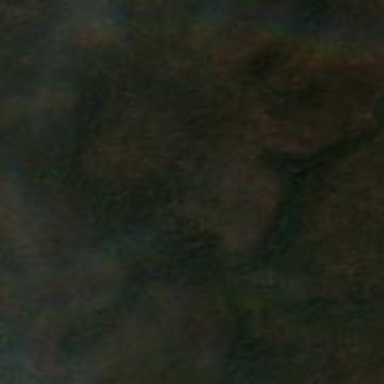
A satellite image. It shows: Forest area.